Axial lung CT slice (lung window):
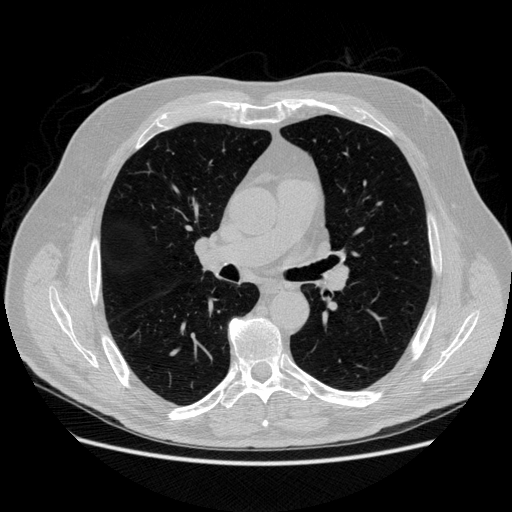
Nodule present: no